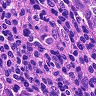
Metastatic tissue present: yes